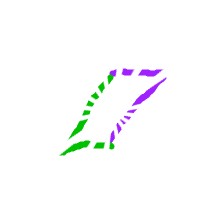
Shape: parallelogram